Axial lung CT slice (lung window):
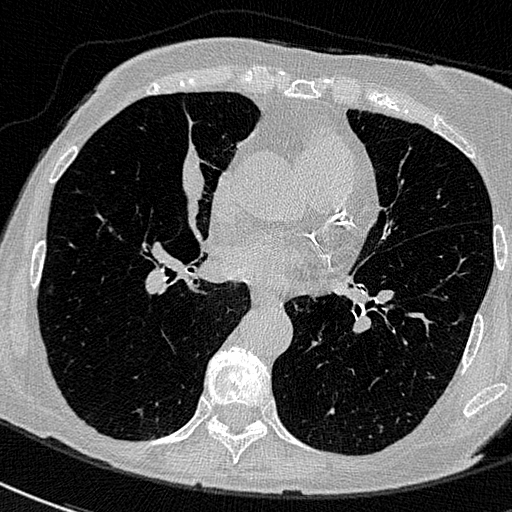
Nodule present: no